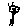
Label: flower